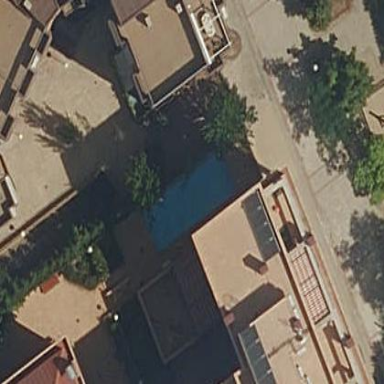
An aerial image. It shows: Swimming pool located in leisure land.